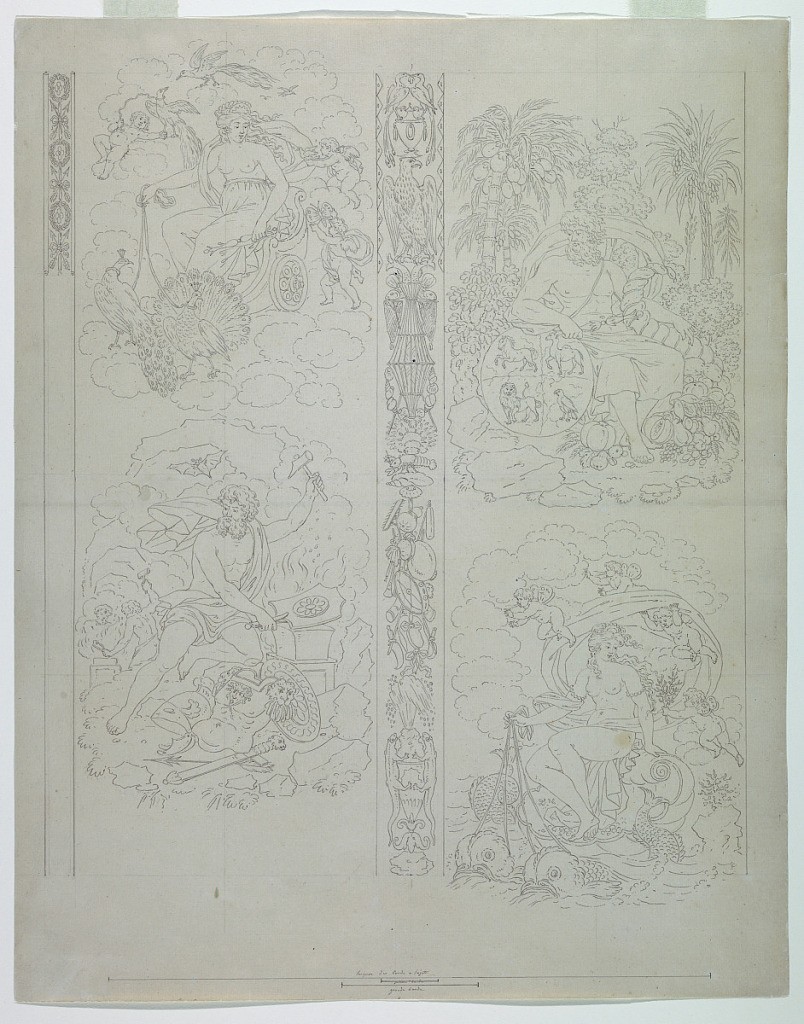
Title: Cartoon for Printed Cotton: The Four Elements [Les Quatre Elements]
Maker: Hartmann et Fils, Munster, France
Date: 1810–20
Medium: Pen and black ink, traces of graphite on cream laid paper, mounted
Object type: Drawing
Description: A design is composed of four vignettes separated in pairs vertically in the center of the composition by a strip composed of trophies symbolizing the elements, and at the repeat, a similar unfinished panel along the upper left margin.  The vignettes show: upper left, Juno seated in a chariot drawn over the clouds by peacocks accompanied by amoretti (personifying "Air"); lower left, Vulcan forging armor (personifying "Fire"); upper right, Saturn seated in a landscape holding a cornucopia and beside him a globe, quartered with four animals (personifying "Earth"); lower right, Venus borne over the water on a shell drawn by dolphins, attended by amoretti (personifying "Water").

Scale, in pen and black ink (according to Richard Wunder, by the artist's hand), lower margin.